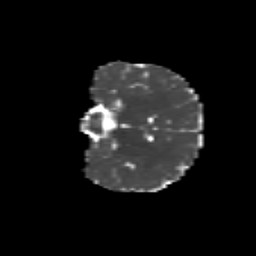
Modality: MD
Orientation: coronal
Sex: female
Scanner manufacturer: siemens
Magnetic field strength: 3 T
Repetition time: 5 s
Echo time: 0.071 s